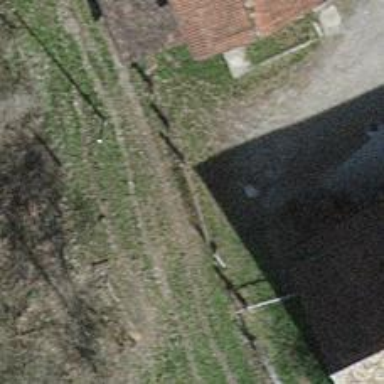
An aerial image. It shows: Gate.